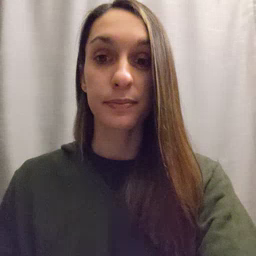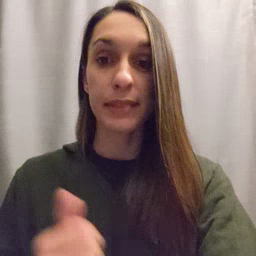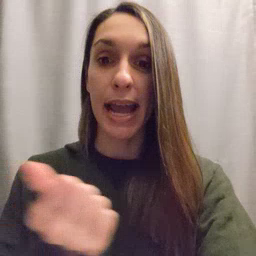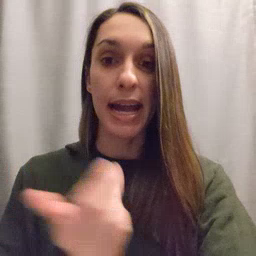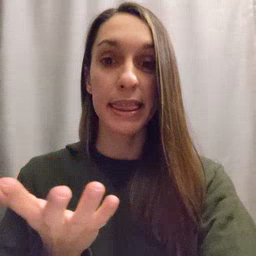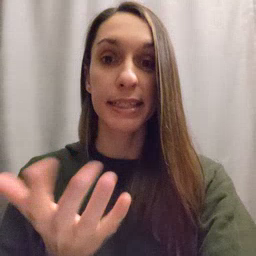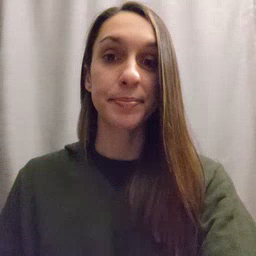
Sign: any